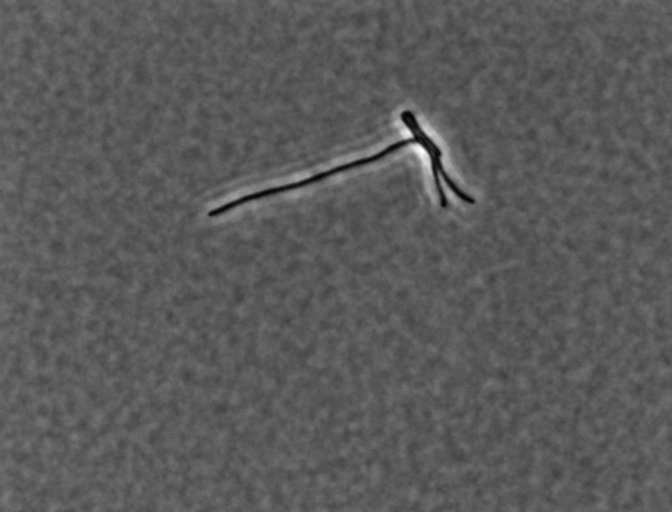
Bacillus subtilis